Question:
To get button no border effect in tkinter tk I used to set 'borderwidth=0'. Button will merge into background. But I can't get same effect in tkinter ttk. I set 'borderwidth=0' in style. Button always have borderwidth. I don't know why?
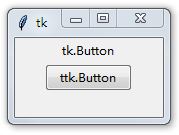
Answer: What you want can be achieved by setting the button relief to 'flat' or borderwidth to 0 using a ttk style. However, some ttk themes don't take into account these style settings, and one of them is the default theme in Windows. Setting the theme to 'clam' or 'alt' should solve your problem.
'''
import tkinter as tk
from tkinter import ttk
root = tk.Tk()
b1 = tk.Button(root, text='tk.Button', borderwidth=0)
b1.pack()
s = ttk.Style(root)
s.theme_use('clam')
s.configure('flat.TButton', borderwidth=0)
# s.configure('flat.TButton', relief='flat') gives the same result
b2 = ttk.Button(root, style='flat.TButton', text='ttk.Button')
b2.pack()
root.mainloop()
'''